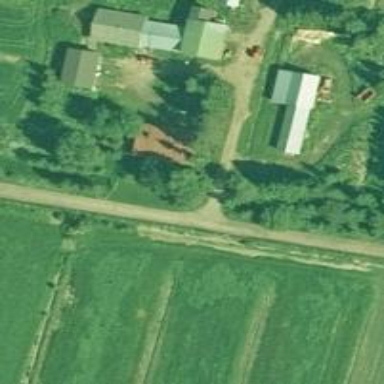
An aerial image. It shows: Farmyard area.